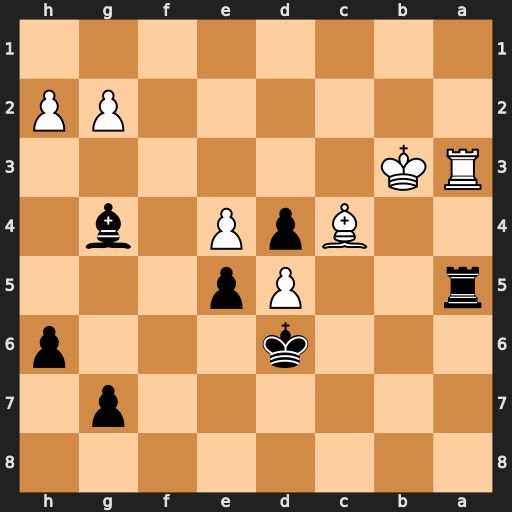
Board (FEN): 8/6p1/3k3p/r2Pp3/2BpP1b1/RK6/6PP/8
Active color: b
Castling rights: -
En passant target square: -
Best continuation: Bd1+ Ka2 Rxa3+ Kxa3 Bc2 Kb2 Bxe4